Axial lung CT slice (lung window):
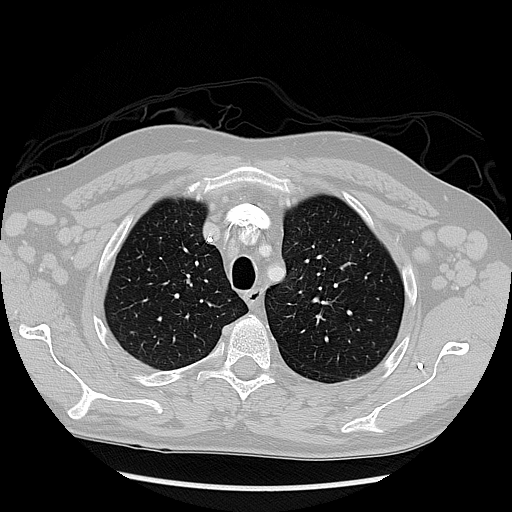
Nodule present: no